Field crop: maize
Growth stage: 2
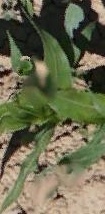
Species: maize